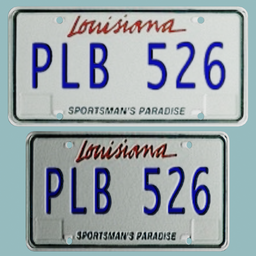
Label: mechanical